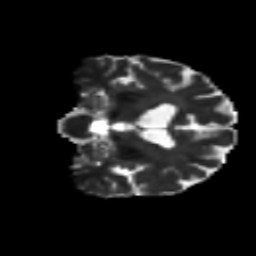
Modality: T2w
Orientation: coronal
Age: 66
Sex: female
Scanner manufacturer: siemens
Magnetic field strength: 3 T
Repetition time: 8.6 s
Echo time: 0.095 s